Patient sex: M
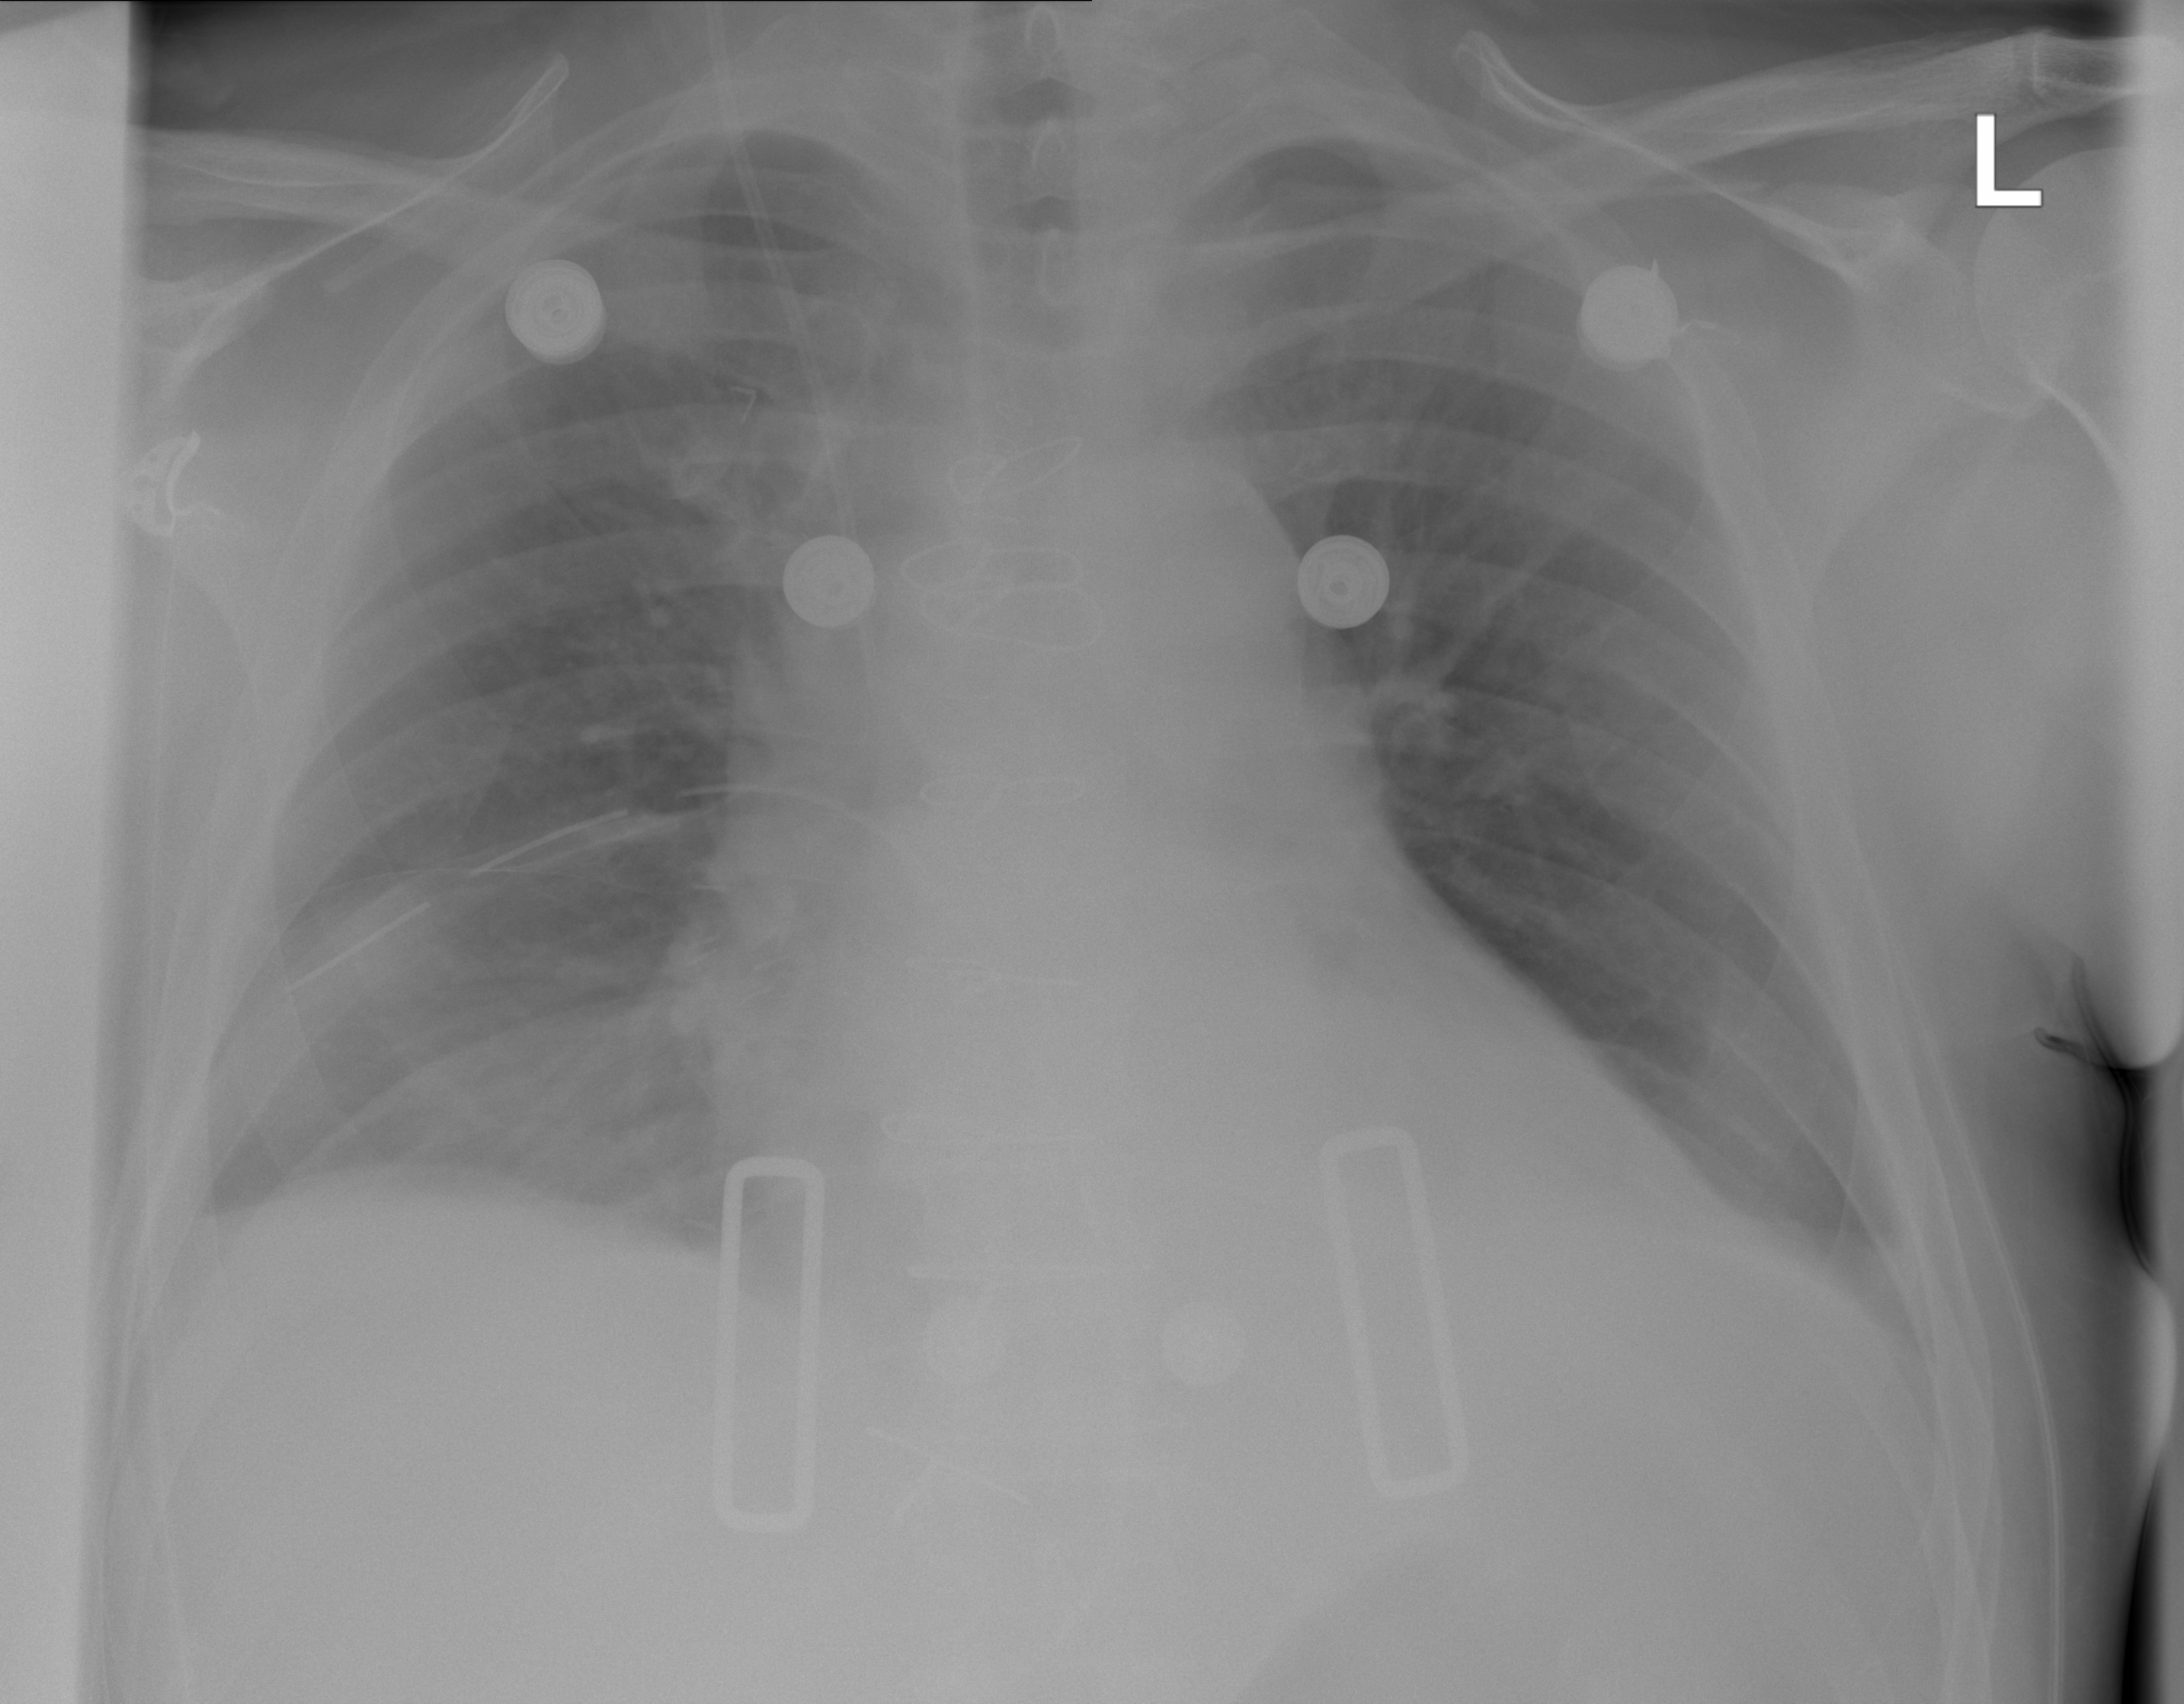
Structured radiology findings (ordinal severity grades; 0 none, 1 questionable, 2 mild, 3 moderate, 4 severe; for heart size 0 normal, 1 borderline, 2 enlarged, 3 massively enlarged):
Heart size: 2
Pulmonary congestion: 0
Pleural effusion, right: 2
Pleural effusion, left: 1
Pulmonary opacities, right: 0
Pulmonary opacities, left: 0
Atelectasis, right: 2
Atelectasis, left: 1